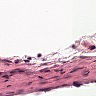
Metastatic tissue present: no